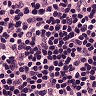
Metastatic tissue present: no